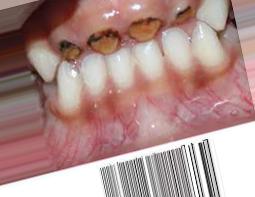
Condition: Caries